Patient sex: M
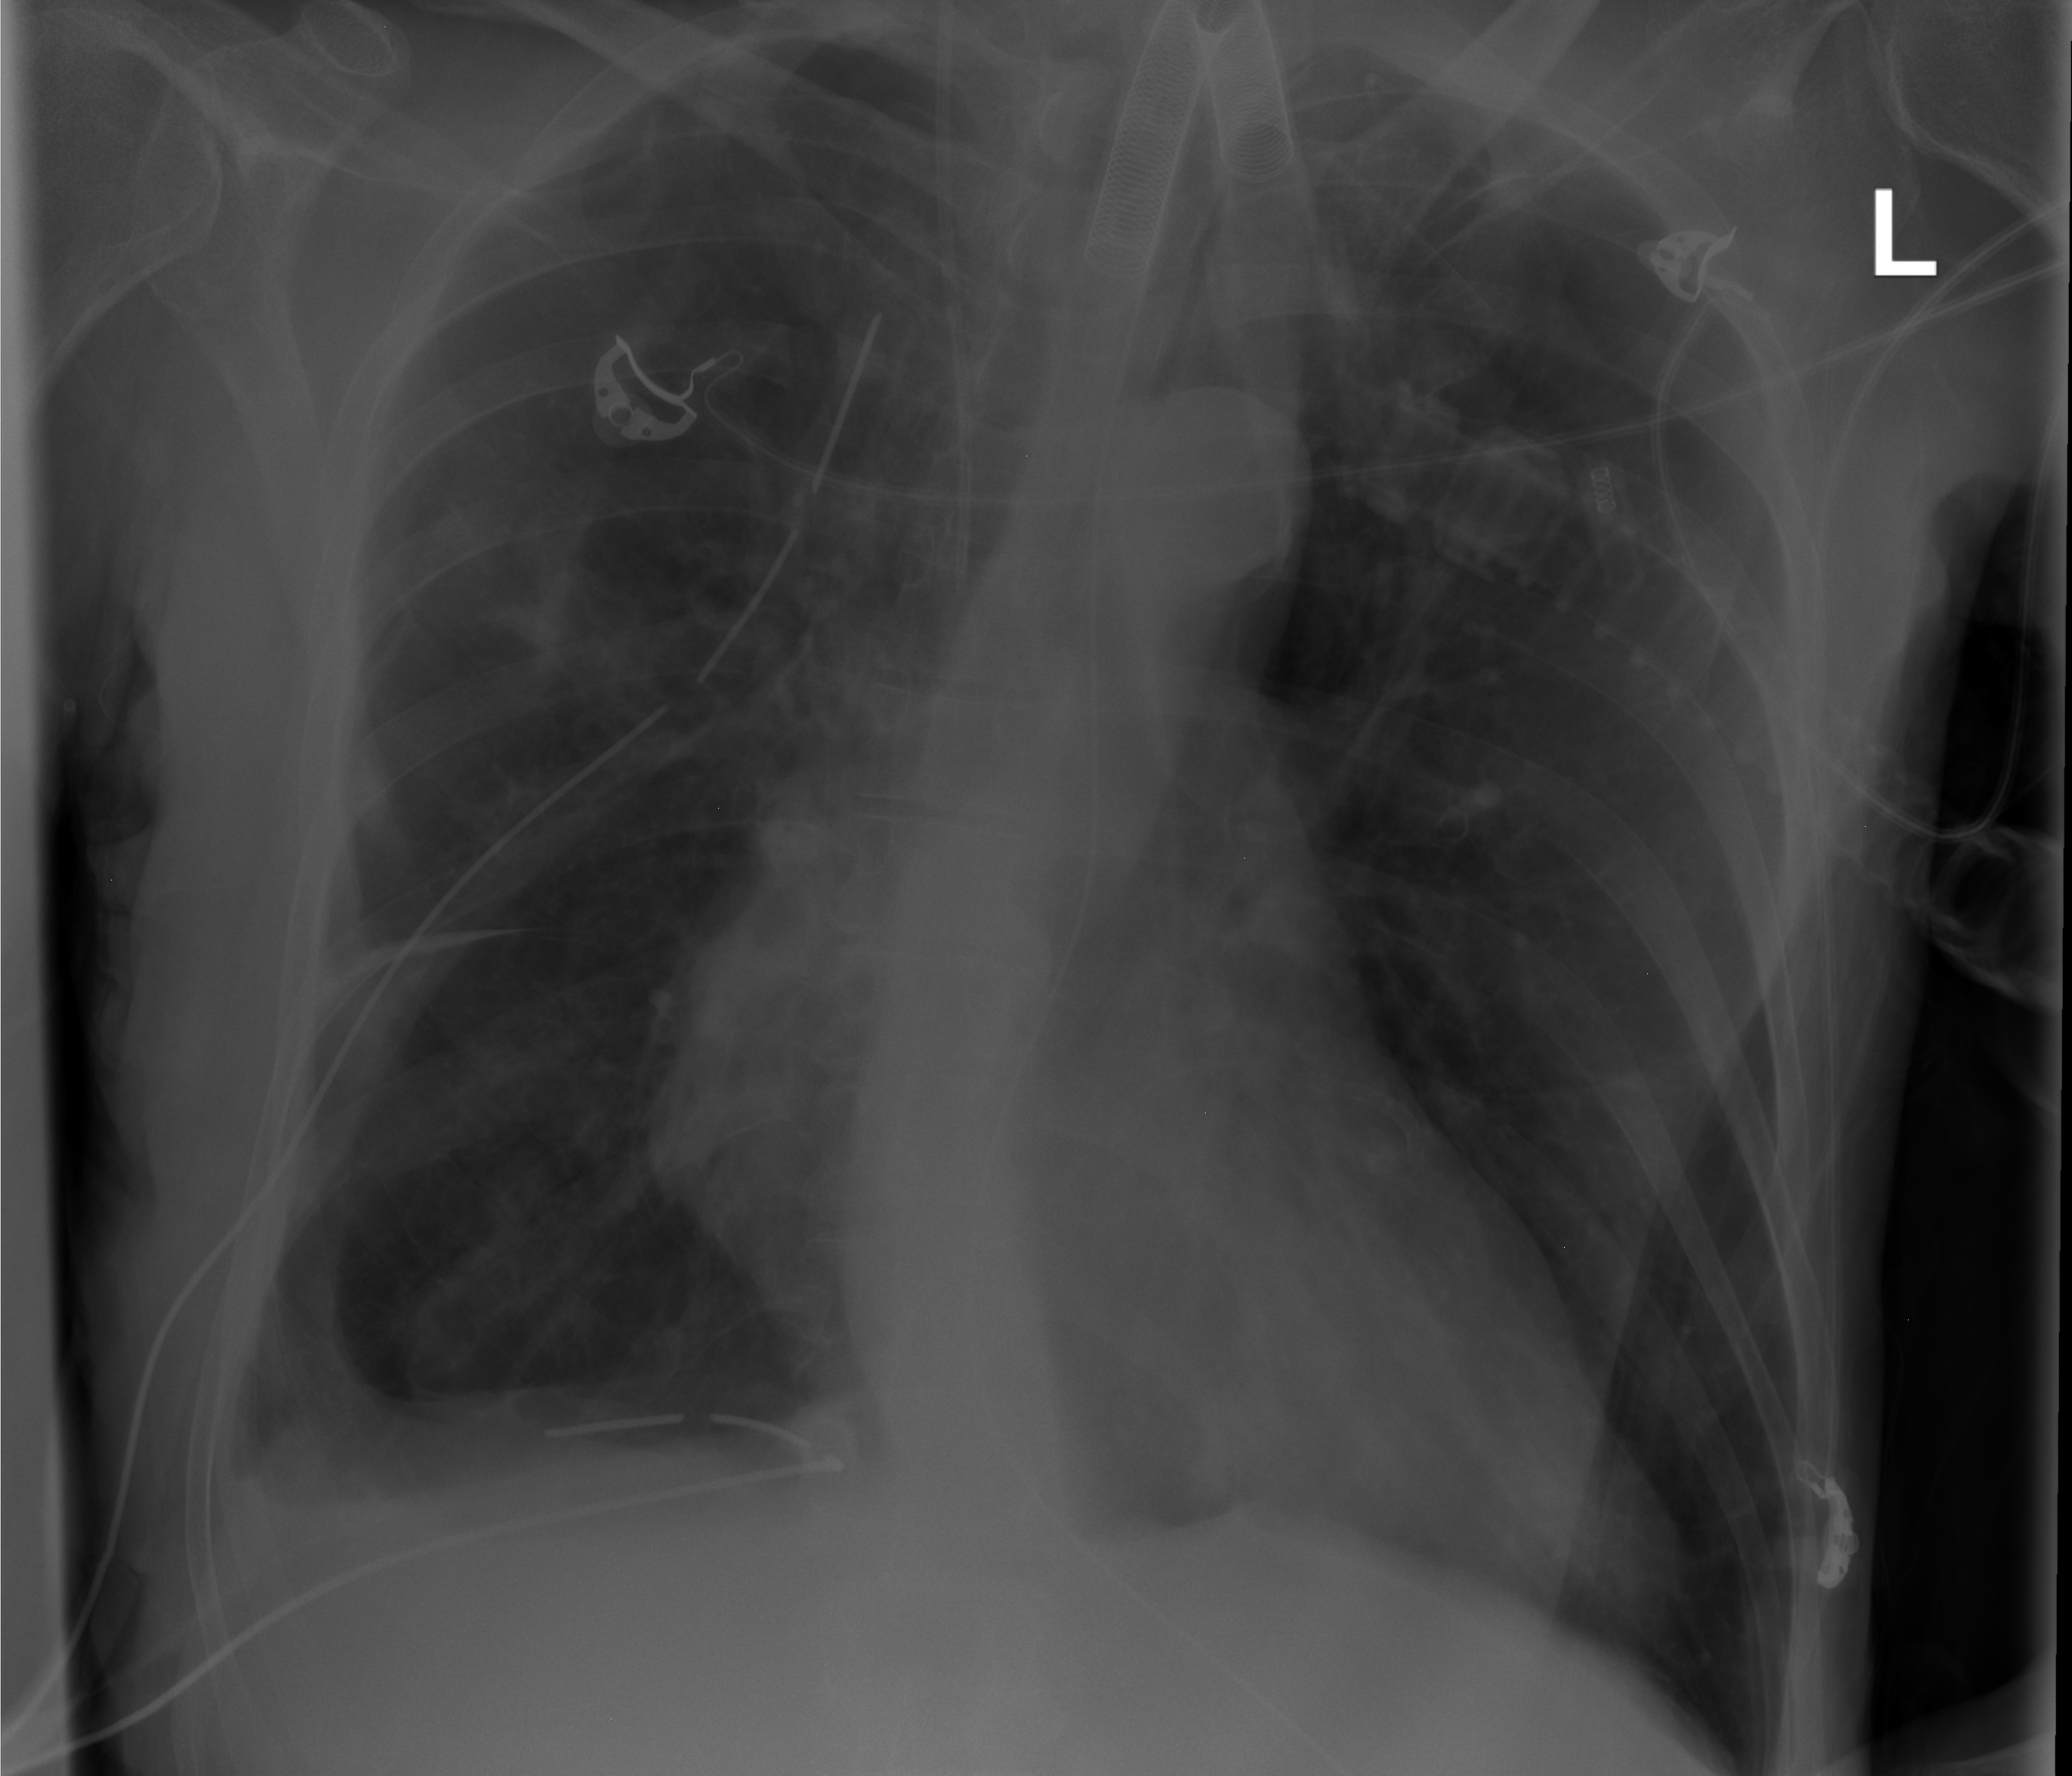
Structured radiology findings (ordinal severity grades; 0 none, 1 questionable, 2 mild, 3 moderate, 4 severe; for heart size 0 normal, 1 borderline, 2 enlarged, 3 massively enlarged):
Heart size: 0
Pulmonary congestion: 0
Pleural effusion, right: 1
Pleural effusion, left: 0
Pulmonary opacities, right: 0
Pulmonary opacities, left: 0
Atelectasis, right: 0
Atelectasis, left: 0